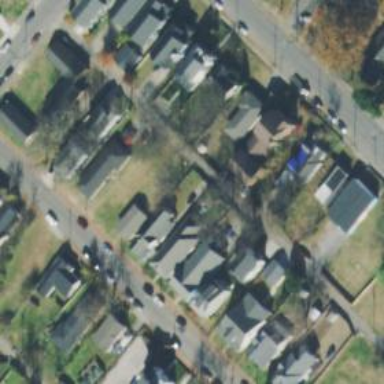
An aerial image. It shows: Alley classified as service road.